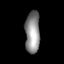
Tissue: lung
Cell type: Endothelial cells
Senescence score: 0.5807
Nuclear area (px): 604
Mean DAPI intensity: 141.518